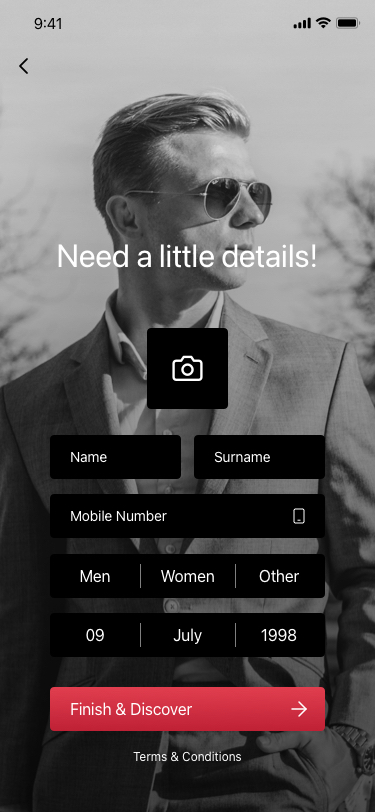
Text in this UI design:
Terms & Conditions